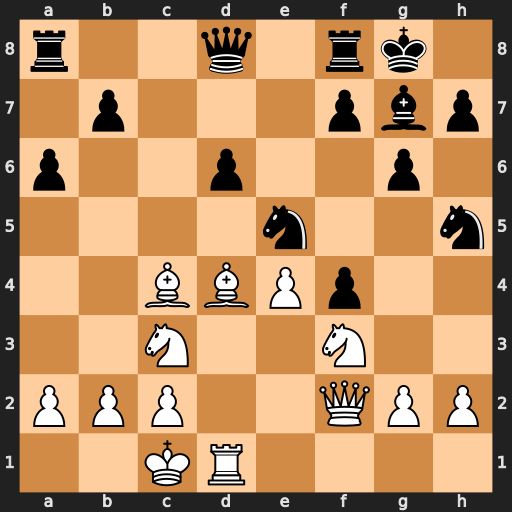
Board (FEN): r2q1rk1/1p3pbp/p2p2p1/4n2n/2BBPp2/2N2N2/PPP2QPP/2KR4
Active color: w
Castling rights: -
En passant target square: -
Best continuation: Bxe5 Bxe5 Nxe5